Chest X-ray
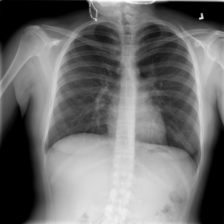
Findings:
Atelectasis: negative
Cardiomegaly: negative
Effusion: negative
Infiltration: negative
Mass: negative
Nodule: negative
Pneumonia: negative
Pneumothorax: negative
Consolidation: negative
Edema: negative
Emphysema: negative
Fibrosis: negative
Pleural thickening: negative
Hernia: negative